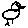
Label: bird